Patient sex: F
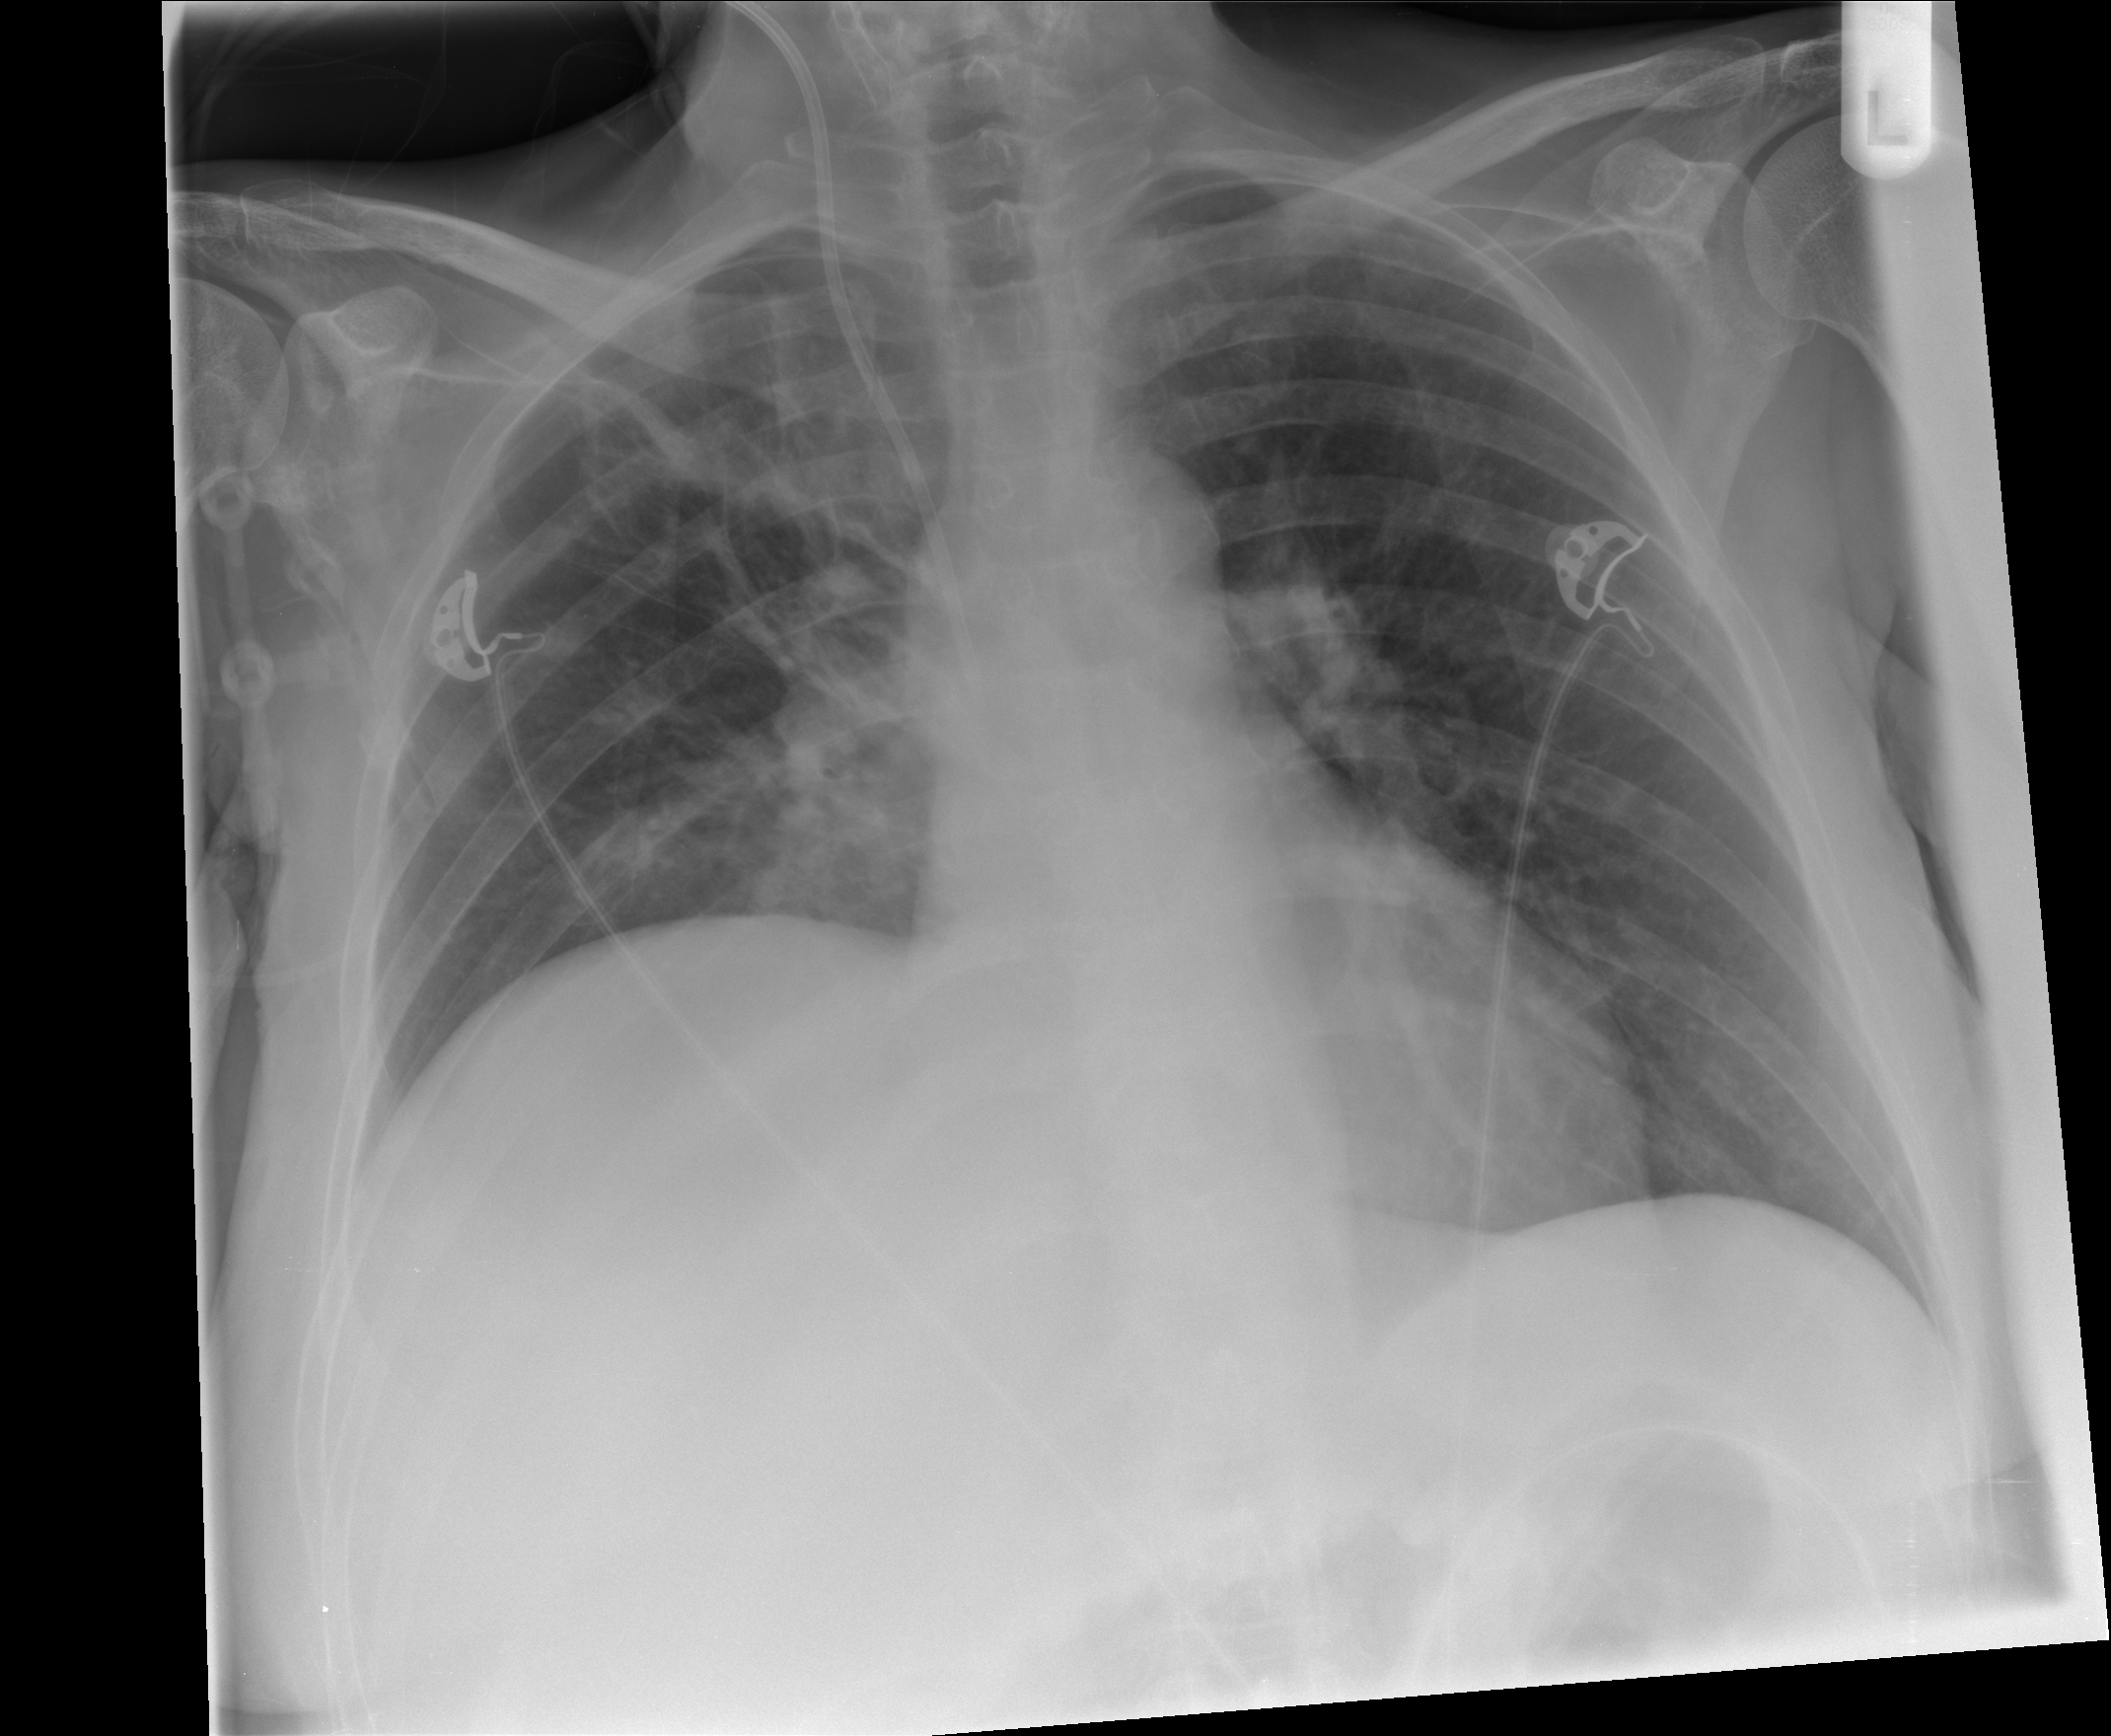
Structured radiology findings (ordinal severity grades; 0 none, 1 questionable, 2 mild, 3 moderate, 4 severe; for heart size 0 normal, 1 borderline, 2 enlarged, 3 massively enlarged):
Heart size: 0
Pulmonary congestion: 2
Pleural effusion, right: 0
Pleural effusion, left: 0
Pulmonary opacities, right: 2
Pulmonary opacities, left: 0
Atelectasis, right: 2
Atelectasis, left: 1